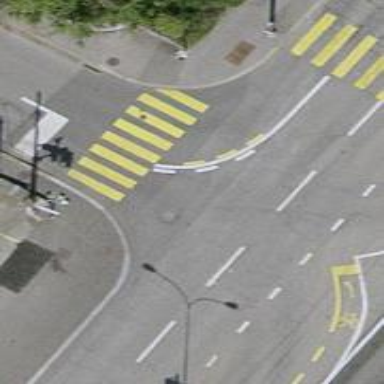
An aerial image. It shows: Crossing with traffic signals.